Question: My app sifts through the Twitter stream for matching strings. When it finds a match, it is supposed to increment a counter and emit the new count to the client via socket.io. Unfortuntely, socket.io is emitting with every tweet, not every match. It is emitting exponentially more often than necessary, causing browser issues. How can I prevent the callback from getting called with each new event in the Twitter stream?
Here is my code for the twitter stream:
'''
// Compares watchList (NYT Keywords) to Twitter stream, counts every mention
exports.keywordStream = function(callback) {
exports.initializeFeed().then(function(watchList) {
// enter the stream
t.stream('statuses/filter', { track: watchKeywords }, function(stream) {
// read twitter firehose ('data') for incoming tweets.
stream.on('data', function(tweet) {
var tweetText = tweet.text.toLowerCase();
// compare the text of each tweet to each NYT keyword in the watchList
_.each(watchKeywords, function(e) {
// if the keyword exists in the tweet, += 1
if (tweetText.indexOf(e.toLowerCase()) !== -1) {
watchList.keywords[e] += 1;
watchList.total += 1;
}
});
callback(watchList);
});
});
});
};
'''
Here is my code in app.js. I want this to emit whenever there is a matching tweet.
'''
io.sockets.on('connection', function(socket) {
// console.log("client connected");
});
firehose.keywordStream(function(watchList) {
// STREAMING . . .
setInterval(function() {
io.sockets.emit('watchUpdate', {'watchList': watchList});
}, 1000/60);
});
'''
And here is just a snippet from my views file:
'''
<script>
var socket = io.connect(window.location.hostname);
console.log('hello world')
socket.on('watchUpdate', function(data) {
console.log('chirp')
'''
After about 20 seconds, my browser is locked down. It looks something like this:

After writing this question, I realized that the callback function which handles the updated watchList is located inside the twitter stream. The callback appears to be called with each tweet, whether the tweet hits the IF statement or not. If I put the callback inside the IF statement, the callback still gets called with every tweet.
Cheers for any insights, hints or comments on the nature of callbacks in node.js.
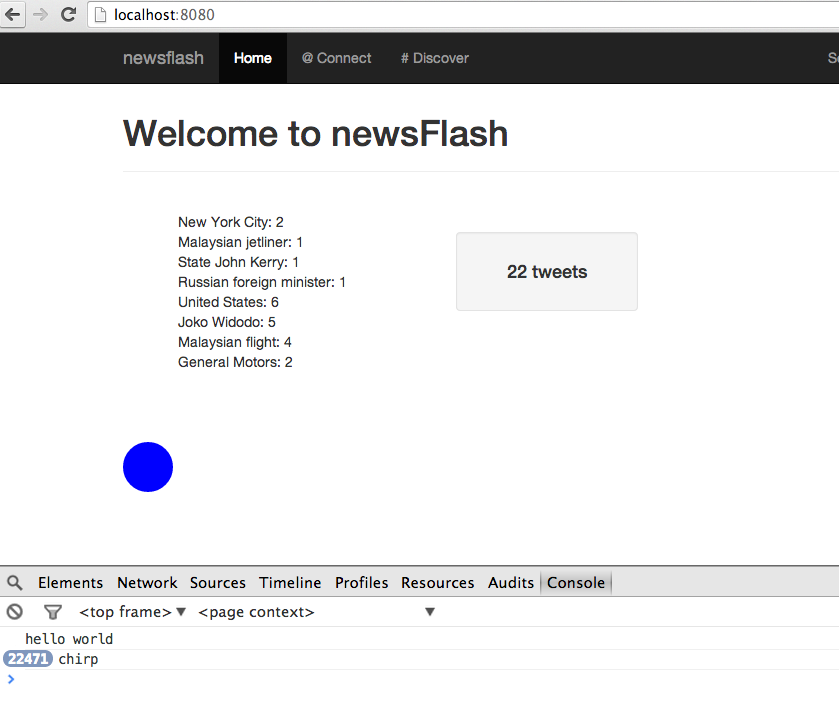
Answer: My problem was that I was nesting emits in a setInterval. The setInterval was stacking with each callback. If you remove the setInterval(), io.sockets.emit will perform as expected.
'''
// app.js
io.sockets.on('connection', function(socket) {
// console.log("client connected");
});
firehose.keywordStream(function(watchList) {
io.sockets.emit('watchUpdate', {'watchList': watchList});
});
'''
The final touch is to place my callback within the IF statement, to ensure it fires only on a matching keyword.
'''
// twitter firehose
exports.keywordStream = function(callback) {
exports.initializeFeed().then(function(watchList) {
// enter the stream
t.stream('statuses/filter', { track: watchKeywords }, function(stream) {
// read twitter firehose ('data') for incoming tweets.
stream.on('data', function(tweet) {
var tweetText = tweet.text.toLowerCase();
// compare the text of each tweet to each NYT keyword in the watchList
_.each(watchKeywords, function(e) {
// if the keyword exists in the tweet, += 1
if (tweetText.indexOf(e.toLowerCase()) !== -1) {
watchList.keywords[e] += 1;
watchList.total += 1;
callback(watchList);
}
});
});
});
});
};
'''
With these two tweaks in place, the browser receives real-time updates for matching tweets.